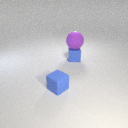
small blue rubber cube to the left of small blue rubber cube